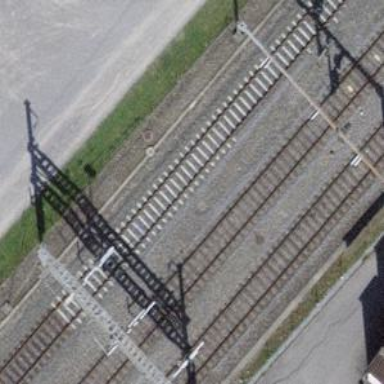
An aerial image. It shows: Railway signal.